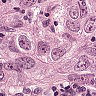
Metastatic tissue present: yes